Field crop: tomato
Growth stage: 1
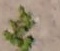
Species: portulaca